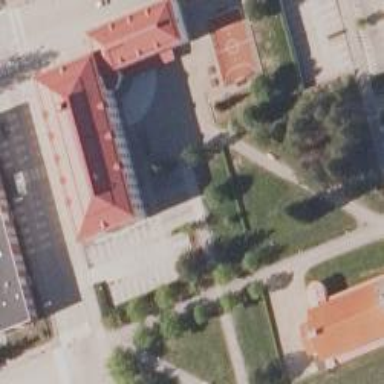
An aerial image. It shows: School building.